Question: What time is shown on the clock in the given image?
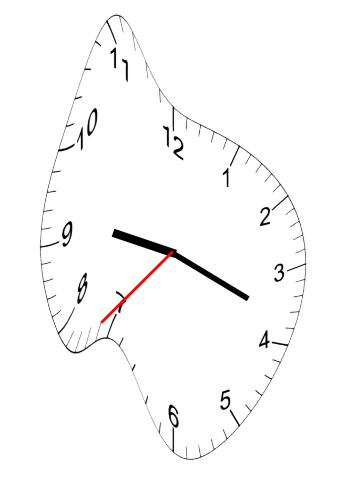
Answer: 09:18:37